Interaction volume radius: 5 \u00c5
Interaction volume height: 10 \u00c5
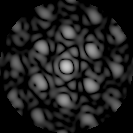
Disorder parameter: 0.4217